Aerial crown-view tile of a tropical tree (Barro Colorado Island, Panama), acquired 20250915:
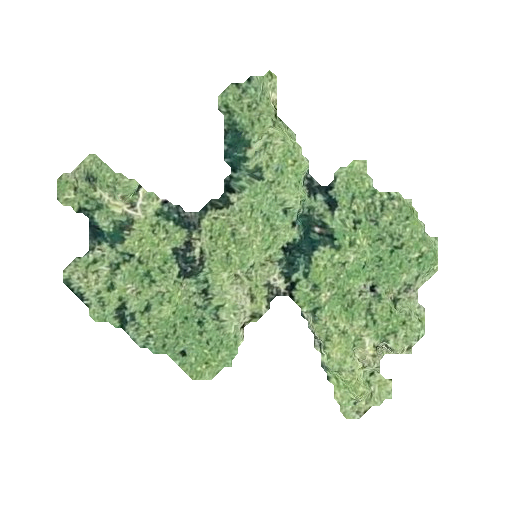
Species: Platypodium elegans
GBIF accepted scientific name: Platypodium elegans
Crown area: 93.081 m²